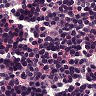
Metastatic tissue present: no